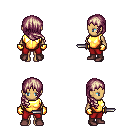
a pixel art fantasy rpg character, female body template, human, tanned skin, gold chest armor, red pants, white blonde right-swept hairstyle, gold gloves, maroon shoes, dagger, four views (front, back, left, right), 2x2 character sprite sheet, small pixel art, hard edges, no anti-aliasing